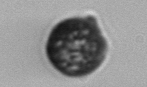
Label: Dinophyceae